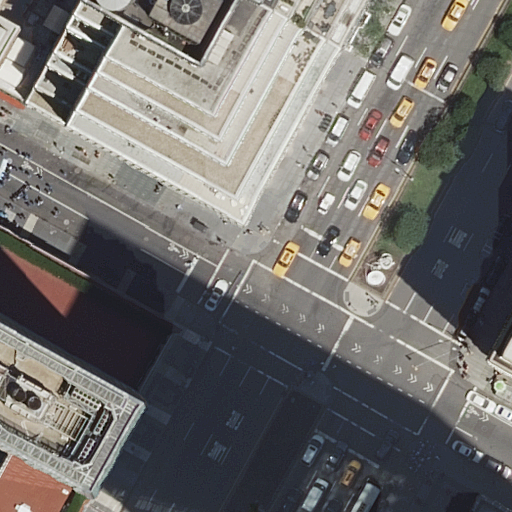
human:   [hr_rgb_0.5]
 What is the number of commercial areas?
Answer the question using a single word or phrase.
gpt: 0

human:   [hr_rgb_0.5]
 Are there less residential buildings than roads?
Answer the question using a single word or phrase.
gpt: no

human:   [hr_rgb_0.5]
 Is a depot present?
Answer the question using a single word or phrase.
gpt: no

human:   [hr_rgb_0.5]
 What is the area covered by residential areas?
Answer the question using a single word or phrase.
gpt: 0m2

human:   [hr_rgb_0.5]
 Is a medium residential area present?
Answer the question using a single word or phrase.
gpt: no

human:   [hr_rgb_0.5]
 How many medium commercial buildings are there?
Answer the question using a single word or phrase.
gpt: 0

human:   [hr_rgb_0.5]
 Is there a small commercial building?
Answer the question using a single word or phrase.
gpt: yes

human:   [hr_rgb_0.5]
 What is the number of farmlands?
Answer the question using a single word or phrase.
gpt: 0

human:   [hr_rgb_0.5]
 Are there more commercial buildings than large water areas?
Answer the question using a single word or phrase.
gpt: yes

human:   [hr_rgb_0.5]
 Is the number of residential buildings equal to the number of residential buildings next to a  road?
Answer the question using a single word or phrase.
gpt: yes

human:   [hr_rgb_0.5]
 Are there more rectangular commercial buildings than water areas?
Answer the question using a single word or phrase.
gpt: yes

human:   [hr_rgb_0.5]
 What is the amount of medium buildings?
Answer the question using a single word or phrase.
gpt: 2

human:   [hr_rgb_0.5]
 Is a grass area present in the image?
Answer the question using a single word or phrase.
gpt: no

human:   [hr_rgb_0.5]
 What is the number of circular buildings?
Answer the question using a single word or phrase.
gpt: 0

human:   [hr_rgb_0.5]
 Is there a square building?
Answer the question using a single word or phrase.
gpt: no

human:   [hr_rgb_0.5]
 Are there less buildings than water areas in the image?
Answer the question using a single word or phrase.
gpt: no

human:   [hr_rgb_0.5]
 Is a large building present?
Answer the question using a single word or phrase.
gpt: yes

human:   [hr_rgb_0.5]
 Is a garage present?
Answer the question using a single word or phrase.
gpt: no

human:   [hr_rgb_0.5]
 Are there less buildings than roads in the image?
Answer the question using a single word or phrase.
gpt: no

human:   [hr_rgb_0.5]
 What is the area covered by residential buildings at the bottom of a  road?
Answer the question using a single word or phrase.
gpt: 0m2

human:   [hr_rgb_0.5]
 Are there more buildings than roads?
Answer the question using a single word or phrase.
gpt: yes

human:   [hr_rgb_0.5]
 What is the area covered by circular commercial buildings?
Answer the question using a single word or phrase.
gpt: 0m2

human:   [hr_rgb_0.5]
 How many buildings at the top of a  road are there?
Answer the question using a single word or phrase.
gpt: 4

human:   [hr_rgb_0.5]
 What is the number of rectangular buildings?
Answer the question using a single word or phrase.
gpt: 2

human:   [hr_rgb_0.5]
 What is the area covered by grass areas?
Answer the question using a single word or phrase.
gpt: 0m2

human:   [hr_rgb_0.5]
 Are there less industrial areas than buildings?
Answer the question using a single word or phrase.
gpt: yes

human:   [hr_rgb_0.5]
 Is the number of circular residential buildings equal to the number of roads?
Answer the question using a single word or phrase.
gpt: no

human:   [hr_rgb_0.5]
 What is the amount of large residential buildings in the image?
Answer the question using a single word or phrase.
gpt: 2

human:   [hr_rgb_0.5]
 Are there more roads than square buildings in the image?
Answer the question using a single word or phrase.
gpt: yes

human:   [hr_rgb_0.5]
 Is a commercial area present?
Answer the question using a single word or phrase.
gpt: no

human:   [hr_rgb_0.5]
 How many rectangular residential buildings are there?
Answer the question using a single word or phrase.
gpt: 1

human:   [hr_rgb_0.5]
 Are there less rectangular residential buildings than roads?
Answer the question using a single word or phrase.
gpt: yes

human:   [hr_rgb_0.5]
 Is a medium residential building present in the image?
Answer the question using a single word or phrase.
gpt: yes

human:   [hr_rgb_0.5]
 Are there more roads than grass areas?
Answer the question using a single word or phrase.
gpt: yes

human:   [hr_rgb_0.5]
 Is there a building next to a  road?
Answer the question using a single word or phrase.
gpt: yes

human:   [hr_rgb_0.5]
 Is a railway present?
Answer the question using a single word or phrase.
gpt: no